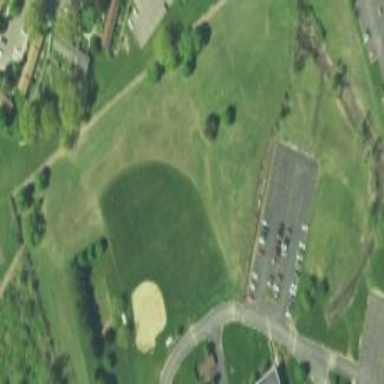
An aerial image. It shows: Baseball pitch for leisure and sports activities.